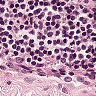
Metastatic tissue present: no